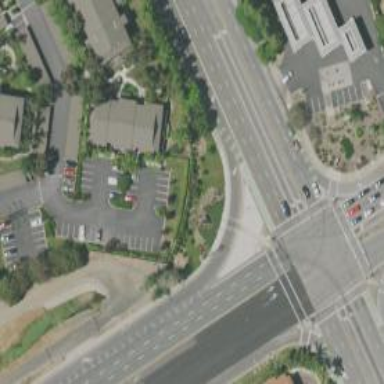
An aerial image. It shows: Asphalt road with primary link designation.